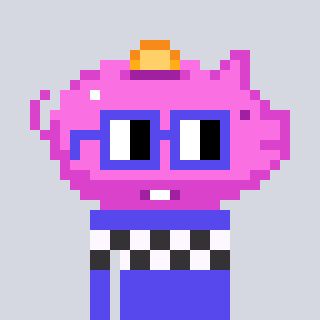
a pixel art character with square blue glasses, a piggybank-shaped head and a computerblue-colored body on a cool background